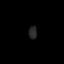
Tissue: lung
Cell type: Epithelial cells
Senescence score: 0.1711
Nuclear area (px): 107
Mean DAPI intensity: 38.308